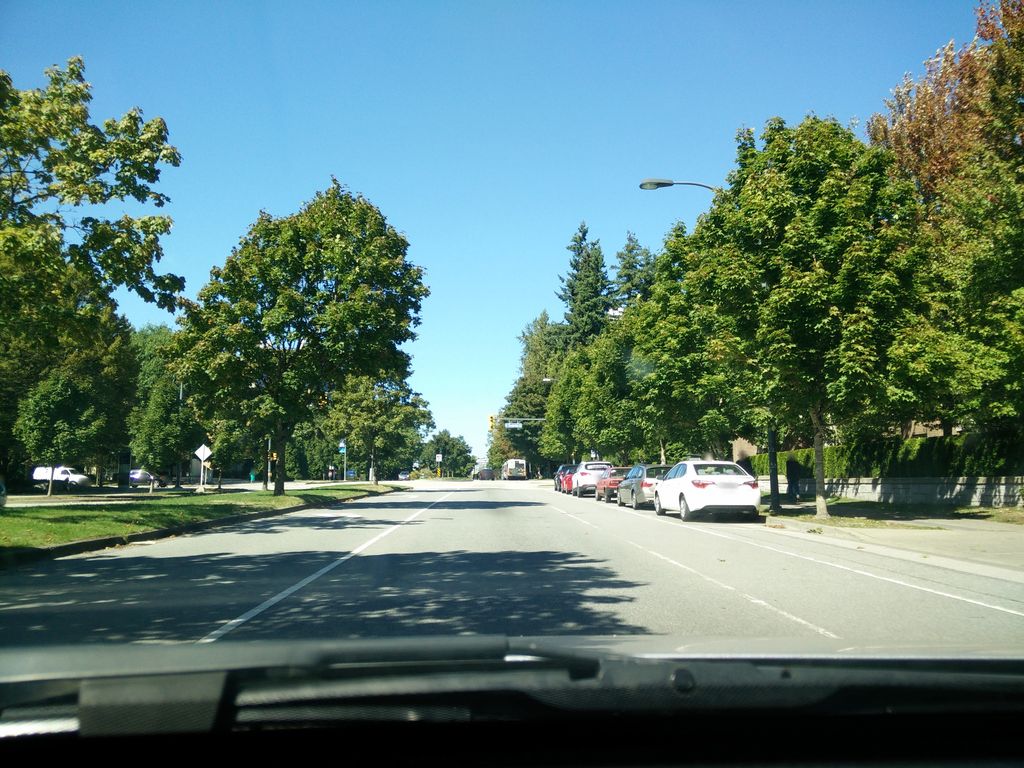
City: vancouver